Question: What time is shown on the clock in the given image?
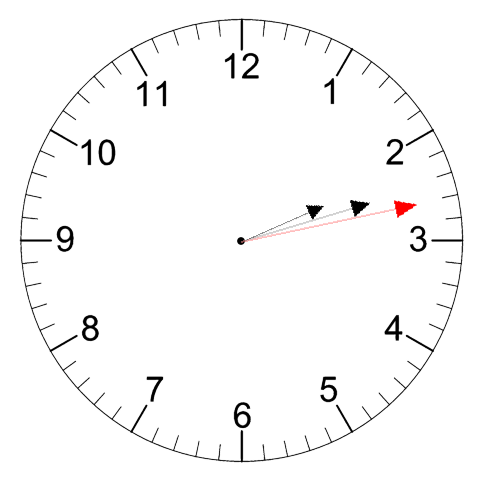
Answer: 02:12:13